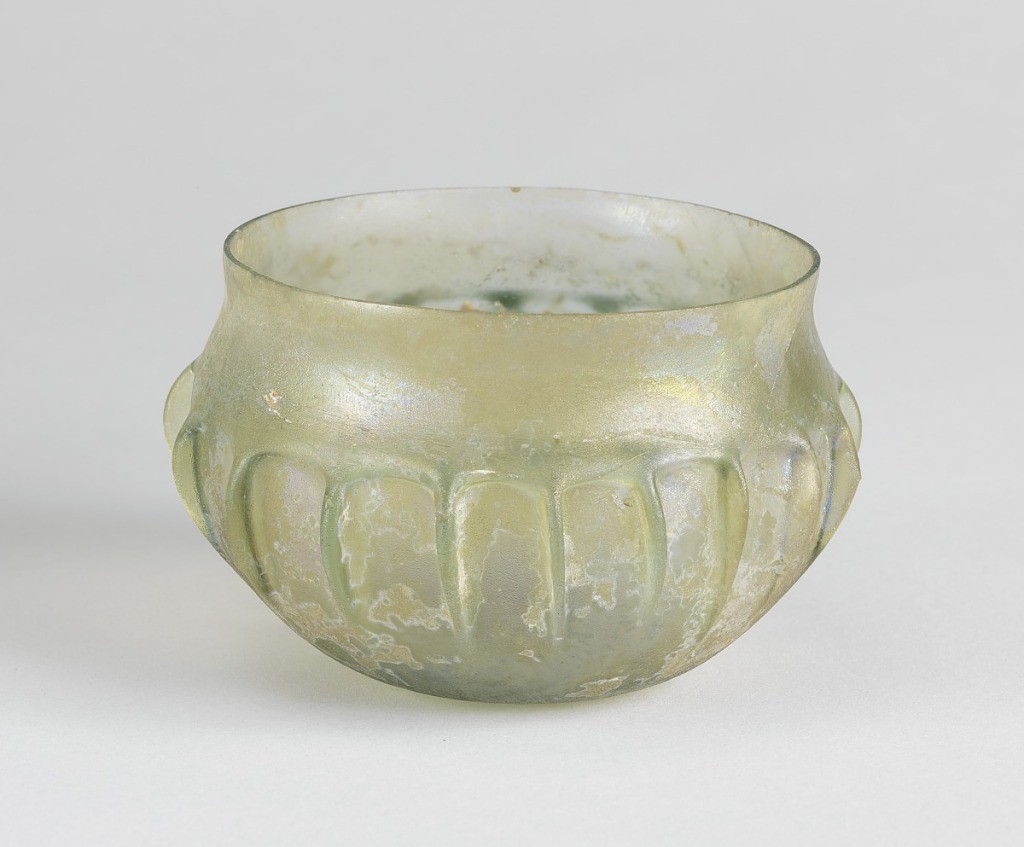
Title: Bowl
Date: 1st century A.D.
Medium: Mold-pressed and tooled glass
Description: Rounded body of greenish glass with iridescence. Vessel has contracting concave neck, continued in eighteen vertical ribs at the center of the vessel's body.  Design shows derivation of Lotus-petal design.